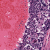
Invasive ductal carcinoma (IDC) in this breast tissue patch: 0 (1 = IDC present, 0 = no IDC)